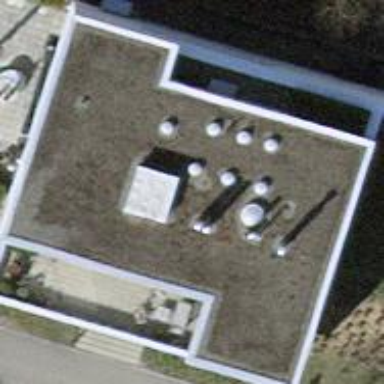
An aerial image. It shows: Building part with flat roof.